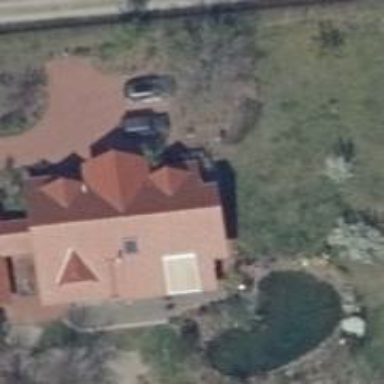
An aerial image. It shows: House with gabled roof oriented along with red color.